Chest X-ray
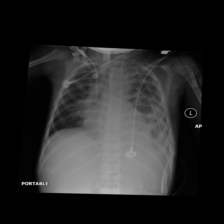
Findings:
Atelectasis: positive
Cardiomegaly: negative
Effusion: positive
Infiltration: positive
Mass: negative
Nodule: negative
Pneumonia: negative
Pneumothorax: negative
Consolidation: negative
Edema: negative
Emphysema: negative
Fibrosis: negative
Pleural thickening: negative
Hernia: negative